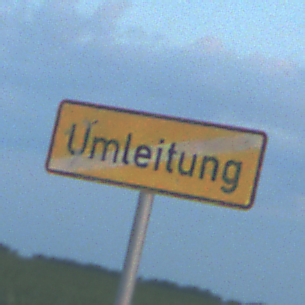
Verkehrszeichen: EndeDerUmleitungsankuendigung
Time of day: SunriseSunset
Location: Outdoor (Nature)
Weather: PartlyCloudy
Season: NotSpecified
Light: Natural